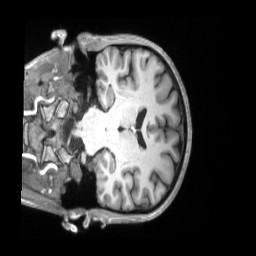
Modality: T1w
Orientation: coronal
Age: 39
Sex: female
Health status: ill
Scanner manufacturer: siemens
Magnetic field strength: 3 T
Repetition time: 2.2 s
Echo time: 0.00157 s